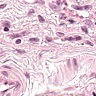
Metastatic tissue present: no